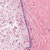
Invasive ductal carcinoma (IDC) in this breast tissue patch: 0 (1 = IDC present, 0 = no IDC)